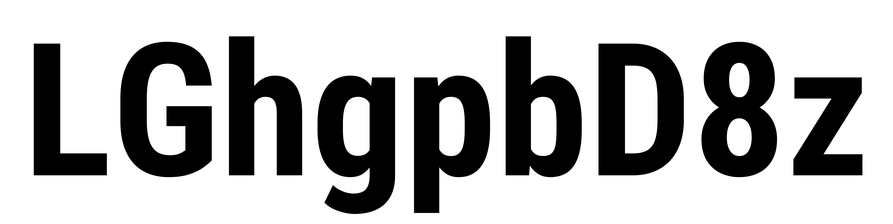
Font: Roboto_Condensed_Bold